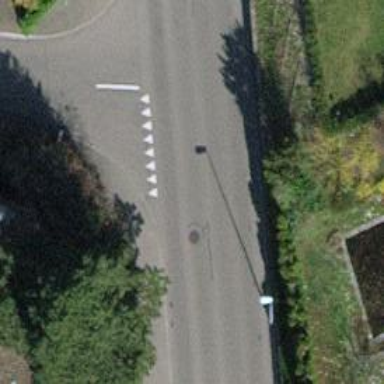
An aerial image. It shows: Asphalt sidewalk.